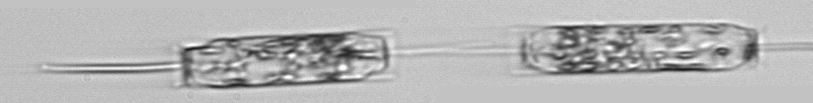
Label: Ditylum_brightwellii